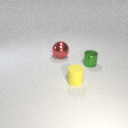
small green metal cylinder to the right of large red metal sphere